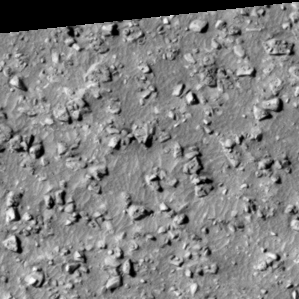
Label: non_frost